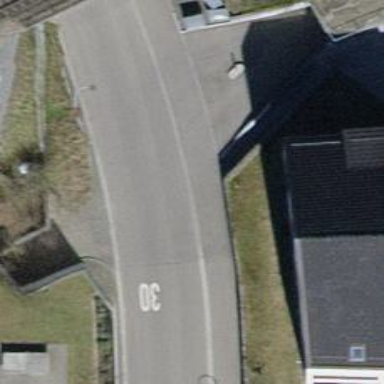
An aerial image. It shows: Residential road with asphalt surface. There is sidewalk on the left side.